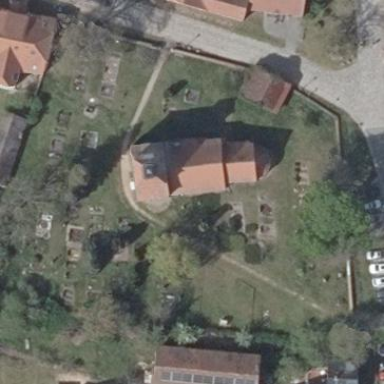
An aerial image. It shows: Cemetery.